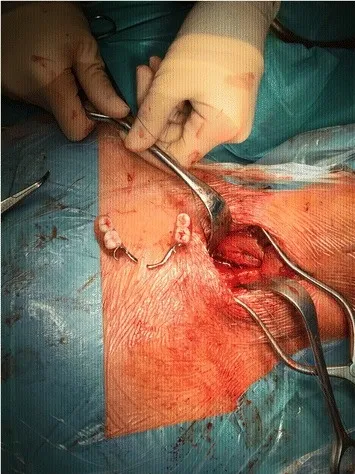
Extracted denture.
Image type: medical_photograph (other_medical_photograph)